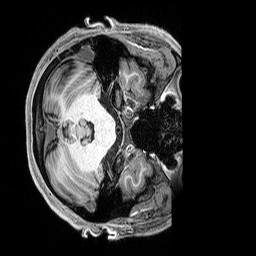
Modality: T1w
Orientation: axial
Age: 30
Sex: female
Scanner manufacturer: siemens
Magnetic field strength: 3 T
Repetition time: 2.8 s
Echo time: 0.00212 s